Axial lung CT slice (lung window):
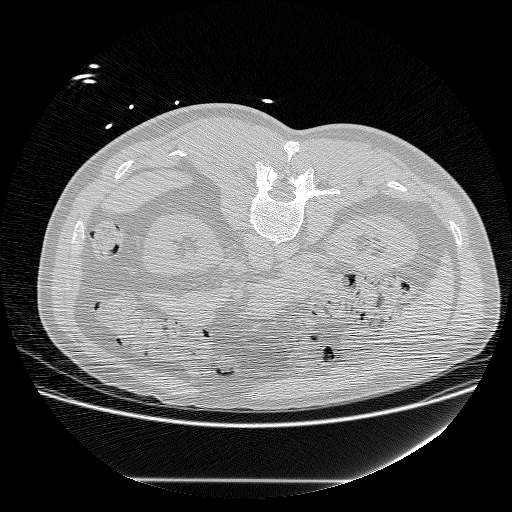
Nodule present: no